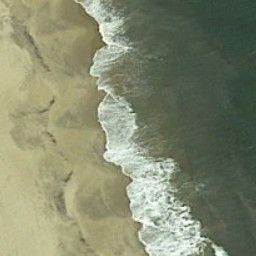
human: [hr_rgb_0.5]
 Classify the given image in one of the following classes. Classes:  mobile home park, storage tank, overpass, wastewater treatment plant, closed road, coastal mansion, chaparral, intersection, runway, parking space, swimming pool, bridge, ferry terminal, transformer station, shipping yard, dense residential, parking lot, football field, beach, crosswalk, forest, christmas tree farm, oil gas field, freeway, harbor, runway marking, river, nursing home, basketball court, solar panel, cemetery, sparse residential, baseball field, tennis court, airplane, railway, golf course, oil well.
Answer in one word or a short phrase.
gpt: beach